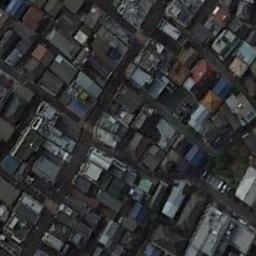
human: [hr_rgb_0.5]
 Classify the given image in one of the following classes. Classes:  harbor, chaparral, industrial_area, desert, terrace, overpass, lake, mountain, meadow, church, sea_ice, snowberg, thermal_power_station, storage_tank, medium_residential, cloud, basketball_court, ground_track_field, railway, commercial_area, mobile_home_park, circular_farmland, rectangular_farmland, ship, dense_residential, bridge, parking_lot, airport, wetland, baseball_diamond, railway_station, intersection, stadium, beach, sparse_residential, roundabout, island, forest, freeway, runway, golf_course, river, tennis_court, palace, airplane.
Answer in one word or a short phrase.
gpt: dense_residential